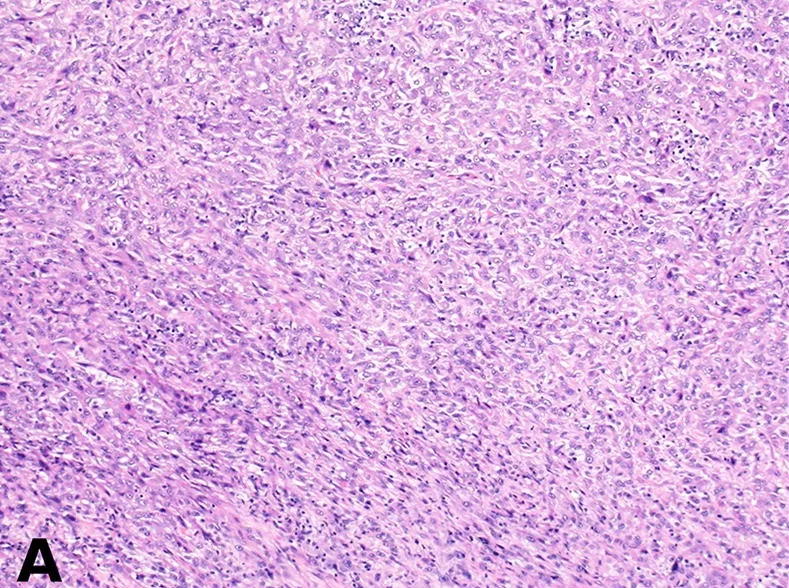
(H&E x100).
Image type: pathology (h&e)